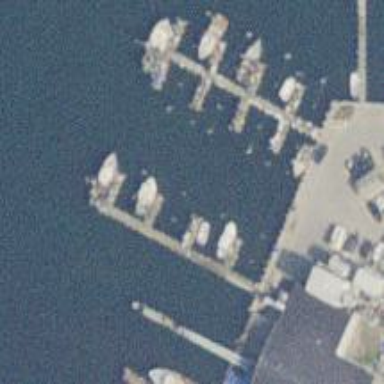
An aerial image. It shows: Man-made pier.